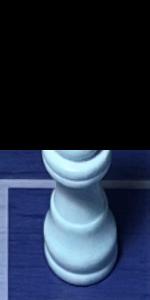
Label: King_White